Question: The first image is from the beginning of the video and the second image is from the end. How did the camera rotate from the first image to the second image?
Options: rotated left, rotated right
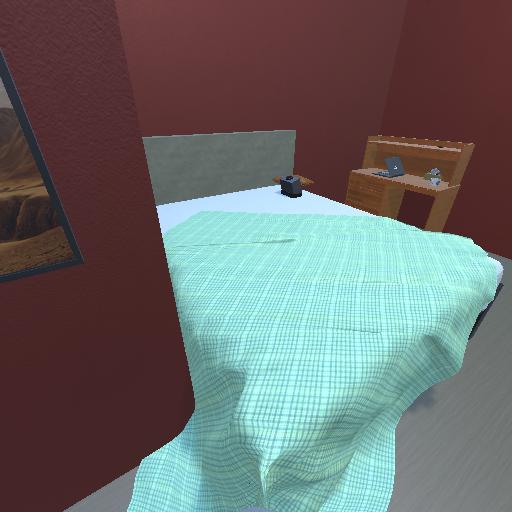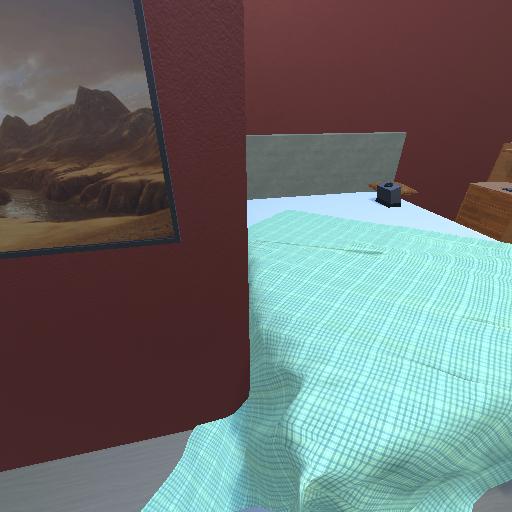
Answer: rotated left